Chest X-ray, PA view. Patient: 66 years old, sex M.
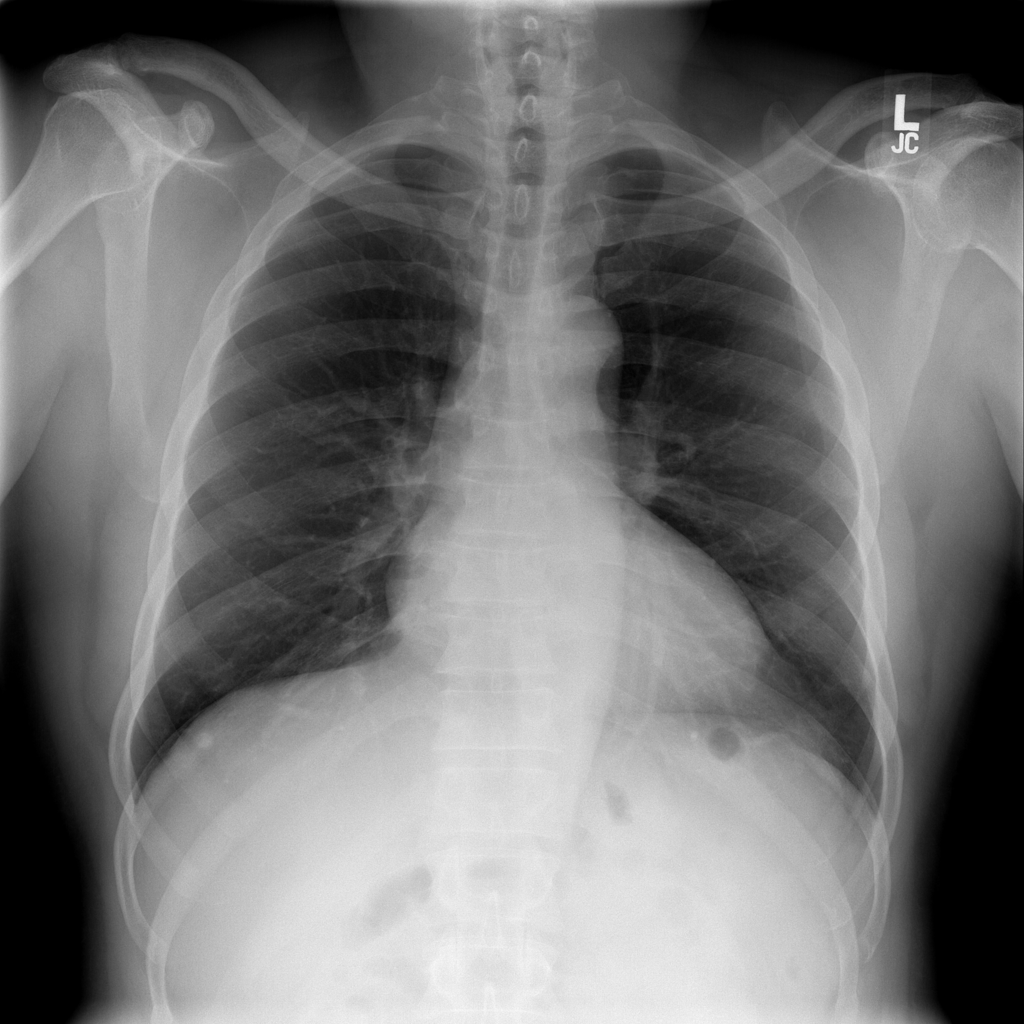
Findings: Nodule